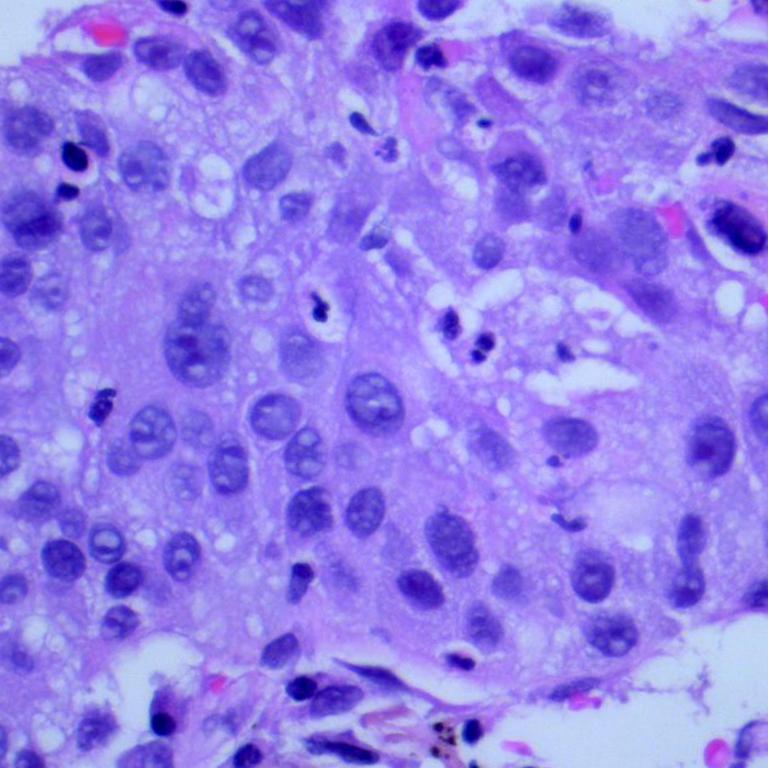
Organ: lung
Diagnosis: squamous carcinomas